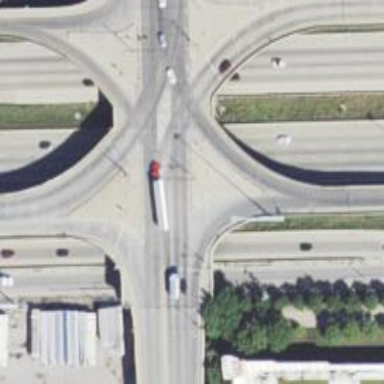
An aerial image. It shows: Footway on bridge passing through traffic island.